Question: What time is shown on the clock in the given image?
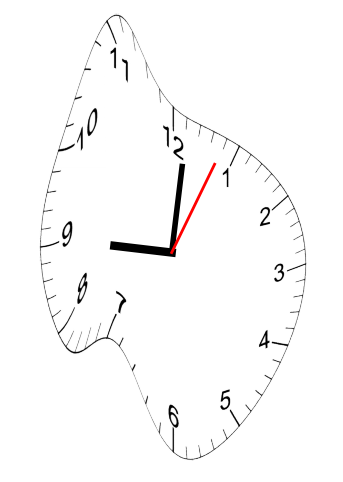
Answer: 09:01:04